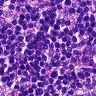
Metastatic tissue present: no